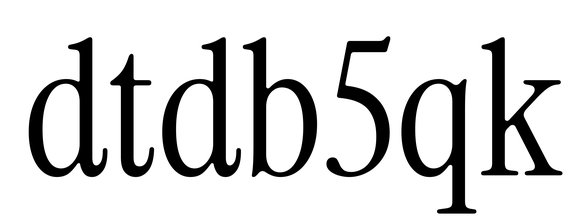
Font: InstrumentSerif-Regular